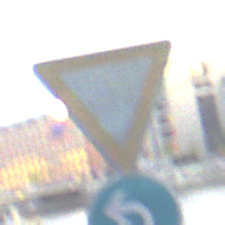
Verkehrszeichen: VorfahrtGewaehren
Zusatzzeichen unten: VorgeschriebeneFahrtrichtungLinks
Umgebung: Outdoor, Urban
Tageszeit: SunriseSunset
Wetter: PartlyCloudy
Licht: Natural
Jahreszeit: NotSpecified
Kontrast: MediumContrast